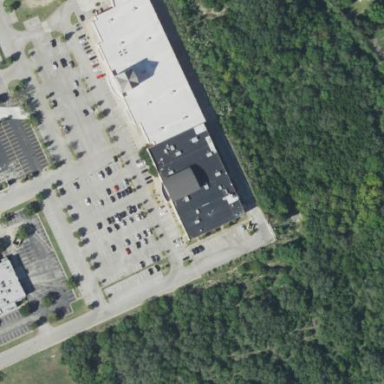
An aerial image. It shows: Fitness center building.